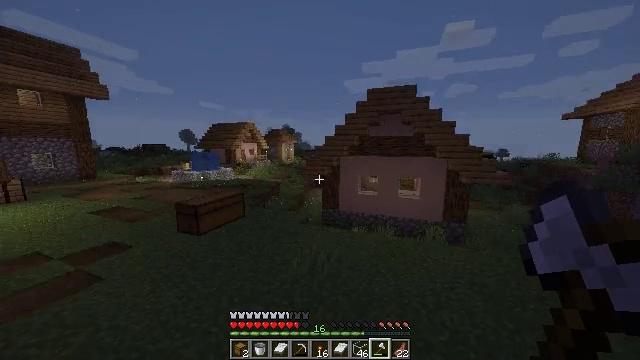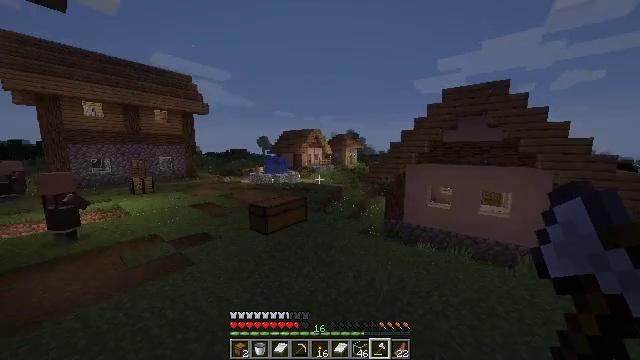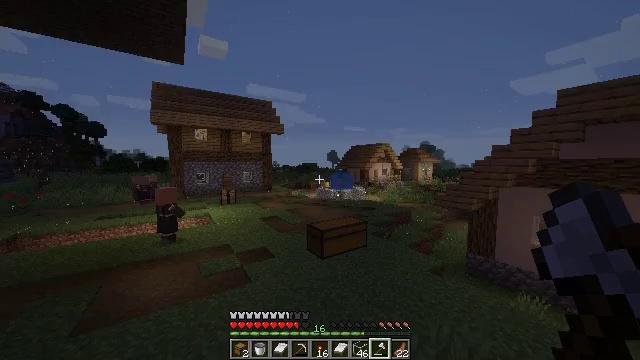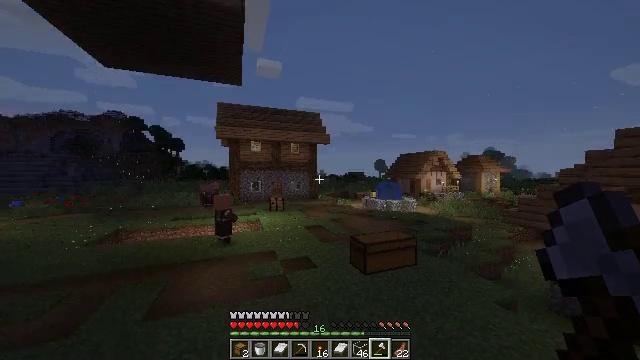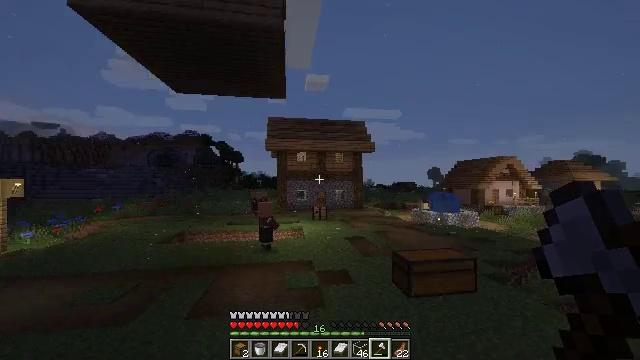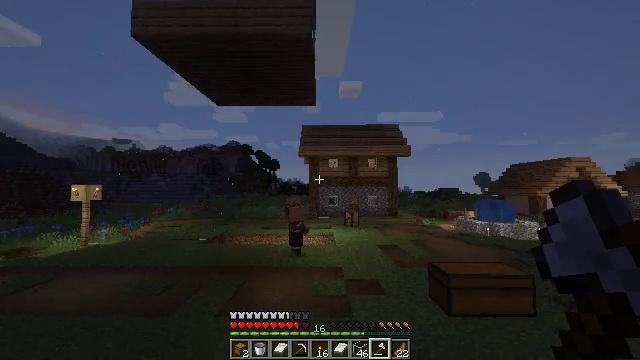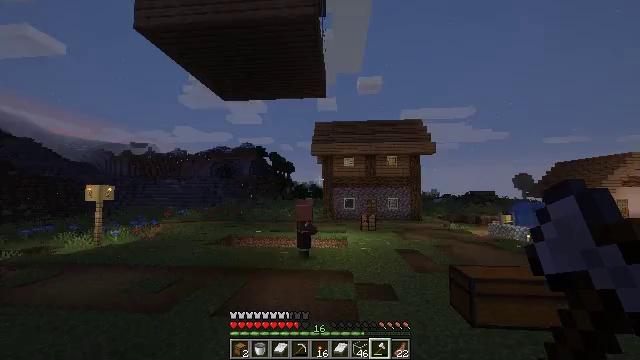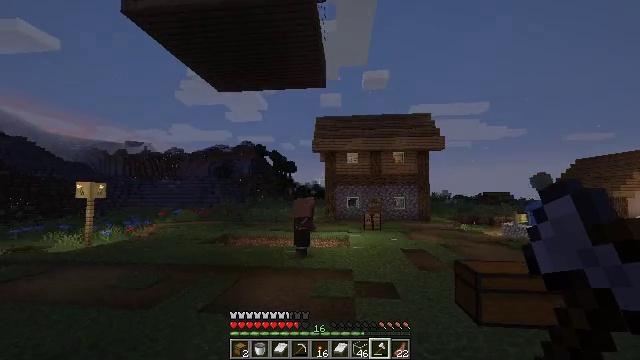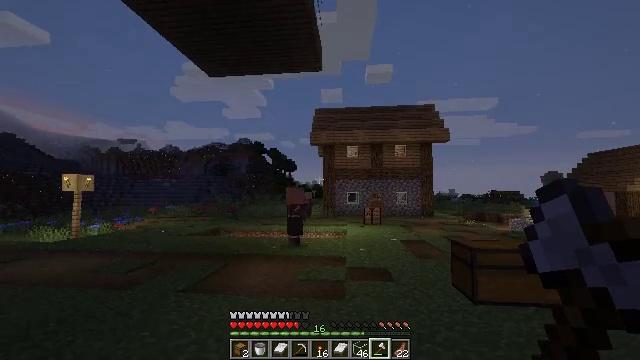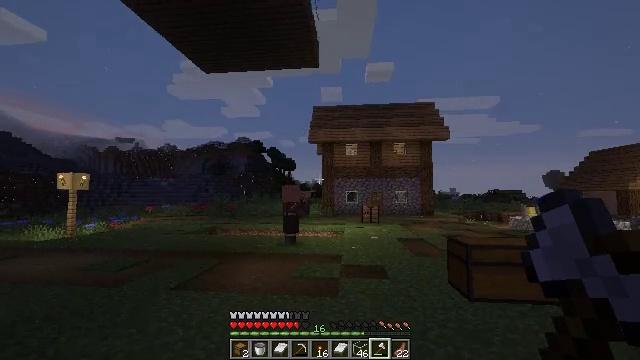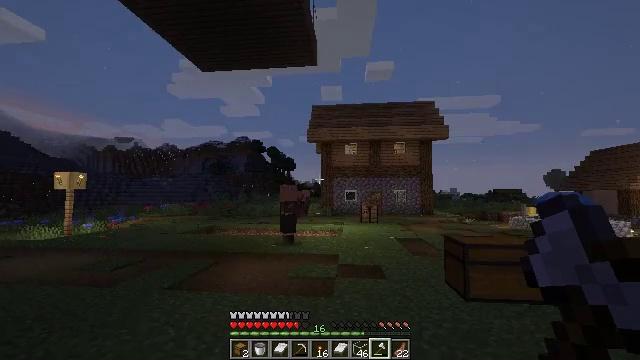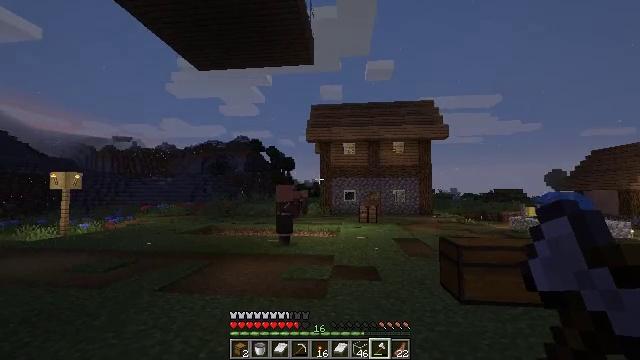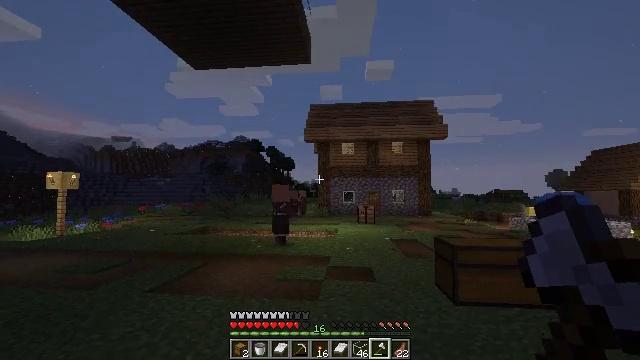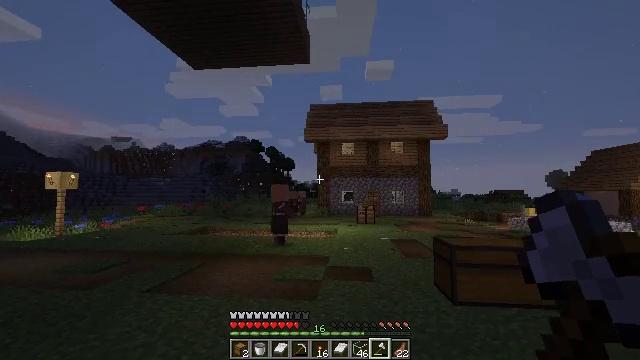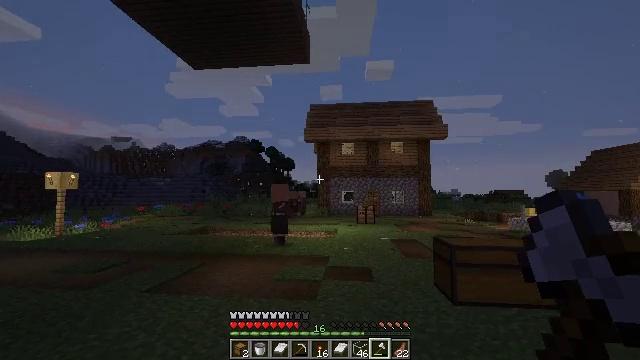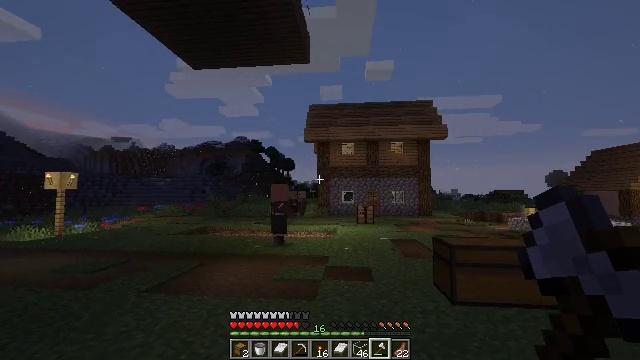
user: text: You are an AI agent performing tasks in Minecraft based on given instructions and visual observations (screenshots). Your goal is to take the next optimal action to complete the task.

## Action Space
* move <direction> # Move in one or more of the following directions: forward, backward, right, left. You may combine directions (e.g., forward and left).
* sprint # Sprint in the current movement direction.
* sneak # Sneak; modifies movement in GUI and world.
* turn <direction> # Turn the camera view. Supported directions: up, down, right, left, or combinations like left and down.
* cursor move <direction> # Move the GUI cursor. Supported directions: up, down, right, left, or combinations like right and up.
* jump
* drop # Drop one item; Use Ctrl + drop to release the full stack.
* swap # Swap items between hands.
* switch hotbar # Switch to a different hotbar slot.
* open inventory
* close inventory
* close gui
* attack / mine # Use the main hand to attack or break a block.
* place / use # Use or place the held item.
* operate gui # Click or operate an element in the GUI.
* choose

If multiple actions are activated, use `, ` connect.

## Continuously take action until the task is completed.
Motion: motion action
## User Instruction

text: Remove the yellow bed.
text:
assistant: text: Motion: move forward, turn left and up, jump
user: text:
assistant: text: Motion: move forward, turn left and up, jump
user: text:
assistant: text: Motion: move forward, turn left and up, jump
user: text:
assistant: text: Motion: move forward, turn left and up
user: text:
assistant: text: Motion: turn left and up
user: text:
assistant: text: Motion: turn left
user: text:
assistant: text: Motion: no_op
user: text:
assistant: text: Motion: no_op
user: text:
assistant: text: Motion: no_op
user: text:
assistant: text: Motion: no_op
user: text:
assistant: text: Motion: no_op
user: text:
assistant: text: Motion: no_op
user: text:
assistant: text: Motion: no_op
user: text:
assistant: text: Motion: no_op
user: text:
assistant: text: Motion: no_op
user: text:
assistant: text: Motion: no_op
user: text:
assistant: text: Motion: no_op
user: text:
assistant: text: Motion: no_op
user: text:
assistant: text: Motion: no_op
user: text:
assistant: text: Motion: turn left
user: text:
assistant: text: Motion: turn left and up
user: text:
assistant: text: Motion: turn left and up
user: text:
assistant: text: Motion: turn left and up
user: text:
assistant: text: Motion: turn left and up
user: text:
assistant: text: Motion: no_op
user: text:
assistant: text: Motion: no_op
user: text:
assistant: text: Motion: turn right
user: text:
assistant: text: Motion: turn right
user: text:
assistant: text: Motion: move forward, turn right and down
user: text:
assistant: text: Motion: move forward, turn right and down